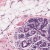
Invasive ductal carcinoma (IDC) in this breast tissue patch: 0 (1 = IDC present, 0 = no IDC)